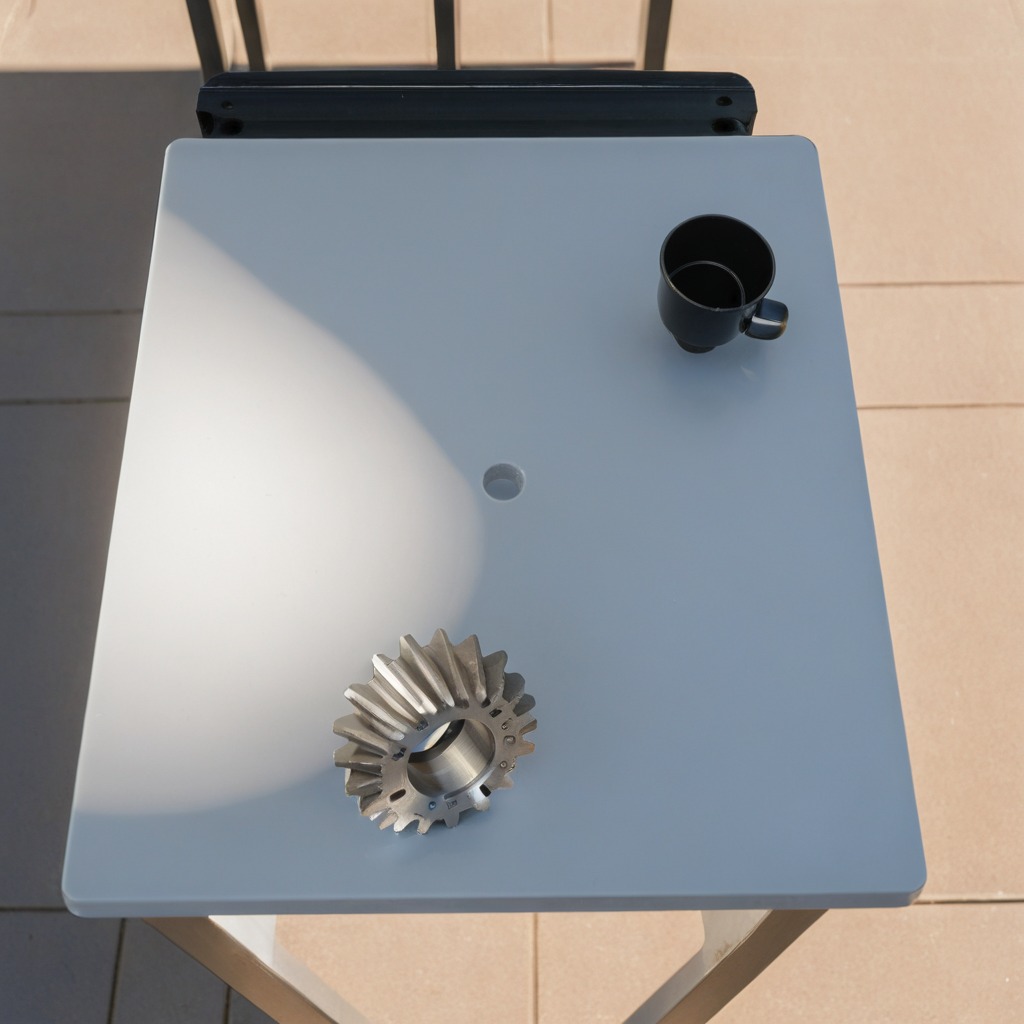
A steel gear with teeth is lying on the table.